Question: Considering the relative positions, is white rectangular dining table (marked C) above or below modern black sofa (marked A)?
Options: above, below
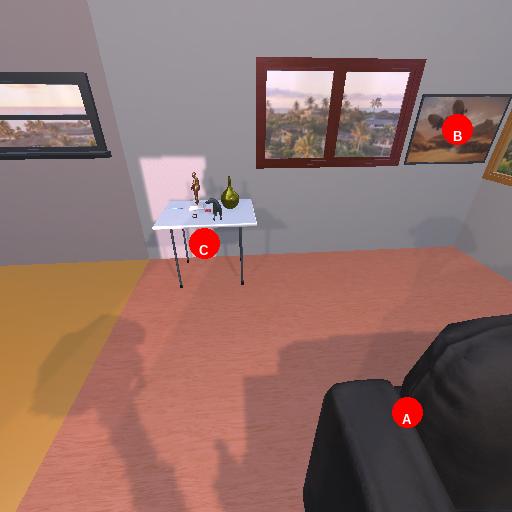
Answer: above